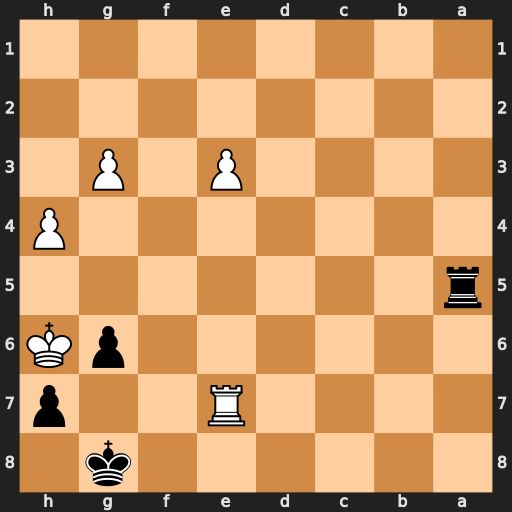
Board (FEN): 6k1/4R2p/6pK/r7/7P/4P1P1/8/8
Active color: b
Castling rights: -
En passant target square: -
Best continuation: Rh5#